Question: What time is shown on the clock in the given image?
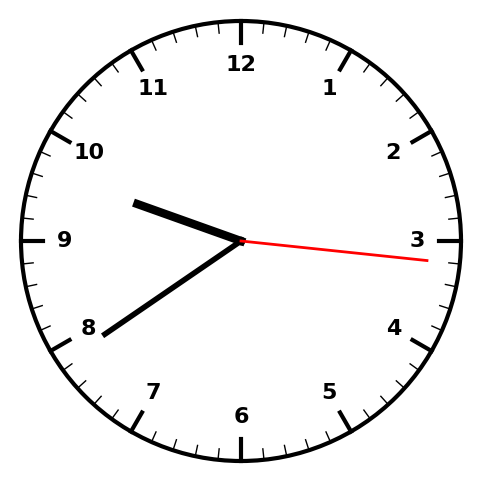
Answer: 09:39:16